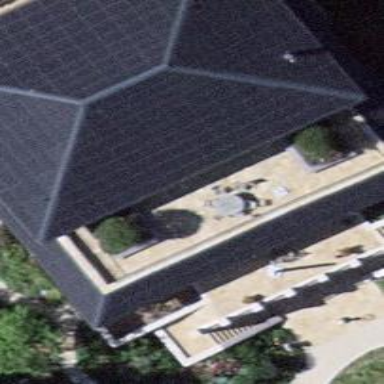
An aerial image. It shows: Solar power generator.